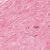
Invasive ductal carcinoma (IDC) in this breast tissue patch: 0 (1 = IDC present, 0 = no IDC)